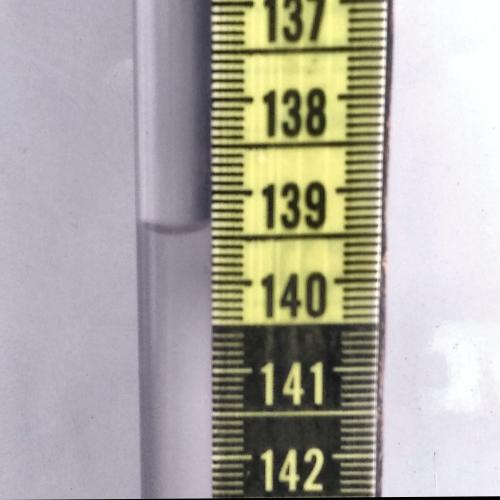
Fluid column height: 139.4 cm